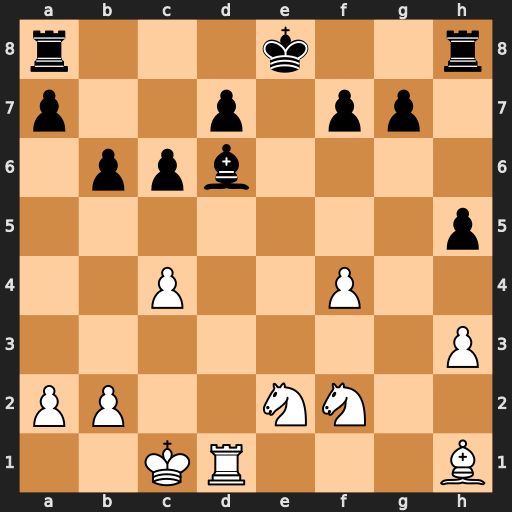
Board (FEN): r3k2r/p2p1pp1/1ppb4/7p/2P2P2/7P/PP2NN2/2KR3B
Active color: w
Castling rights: kq
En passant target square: -
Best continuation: Rxd6